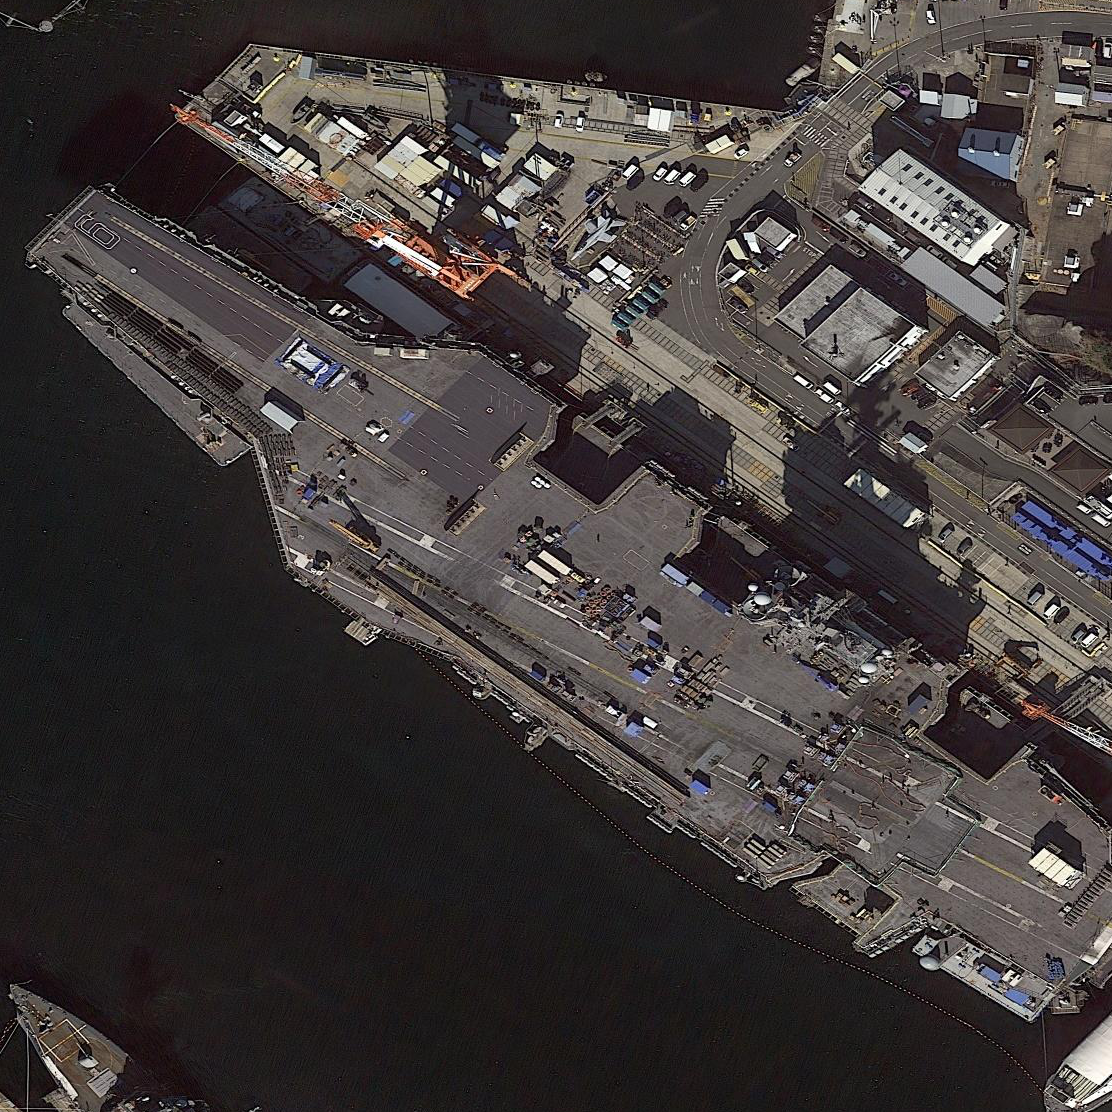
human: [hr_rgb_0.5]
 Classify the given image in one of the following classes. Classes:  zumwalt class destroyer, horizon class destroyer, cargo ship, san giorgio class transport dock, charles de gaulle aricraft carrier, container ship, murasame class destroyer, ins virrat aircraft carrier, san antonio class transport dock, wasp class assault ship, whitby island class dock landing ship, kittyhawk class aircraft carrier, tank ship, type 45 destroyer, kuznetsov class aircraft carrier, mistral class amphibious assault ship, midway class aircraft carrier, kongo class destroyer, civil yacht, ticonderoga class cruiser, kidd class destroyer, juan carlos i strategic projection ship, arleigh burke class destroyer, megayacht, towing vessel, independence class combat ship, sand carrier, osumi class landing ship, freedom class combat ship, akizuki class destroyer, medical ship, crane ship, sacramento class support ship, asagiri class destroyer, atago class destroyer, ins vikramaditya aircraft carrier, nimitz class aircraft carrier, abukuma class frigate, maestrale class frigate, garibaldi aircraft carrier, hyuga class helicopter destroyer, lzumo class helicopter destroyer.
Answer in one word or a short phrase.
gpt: Nimitz class aircraft carrier